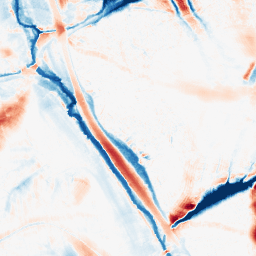
Category: morphological
Decomposition family: morphological_ellipse
Decomposition parameters: operation: average
width: 30
height: 50
Upsampling method: bicubic
Upsampling parameters: scale: 2
Upsampling scale: 2